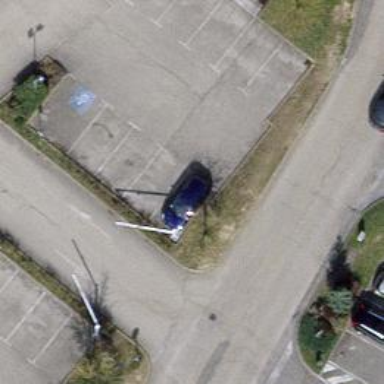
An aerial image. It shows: Road serving as parking aisle.